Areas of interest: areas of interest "Clothing, Shoes, Hats and Leather Goods Store"
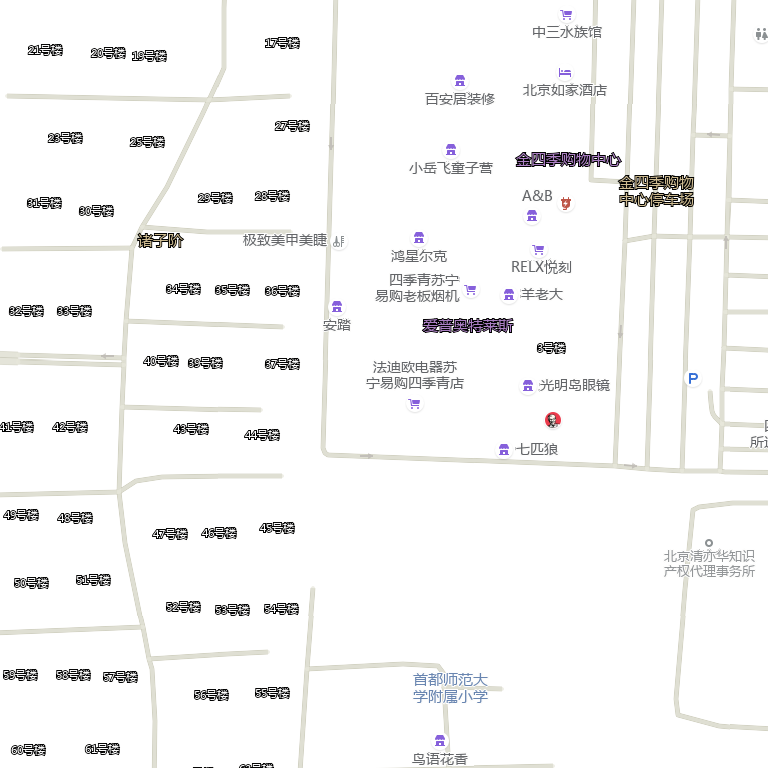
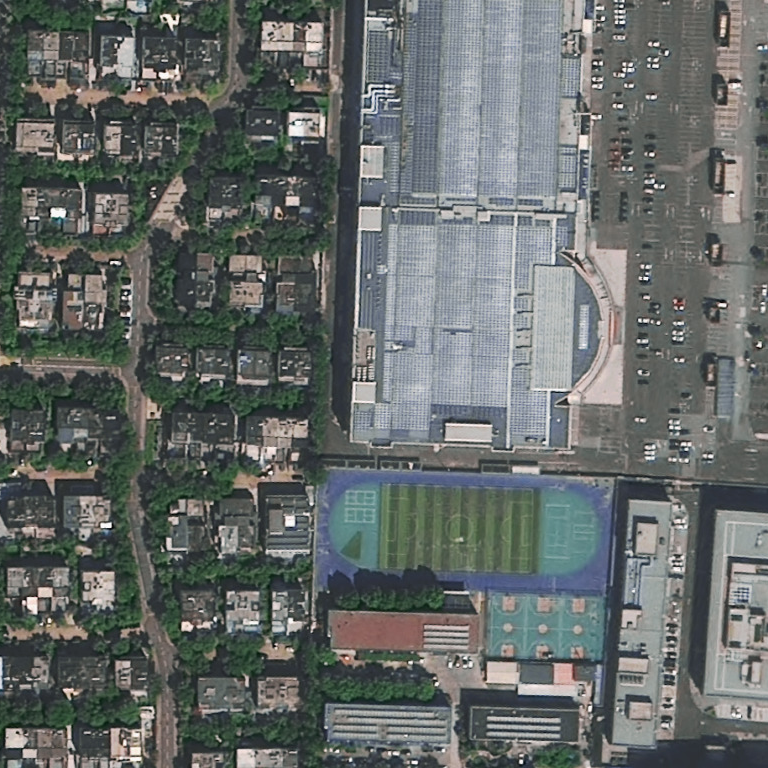